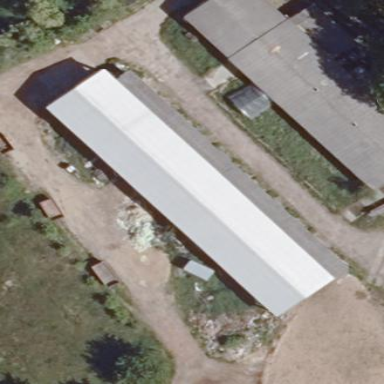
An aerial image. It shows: Gabled farm auxiliary building with grey roof. The roof is oriented along the structure.